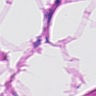
Metastatic tissue present: no